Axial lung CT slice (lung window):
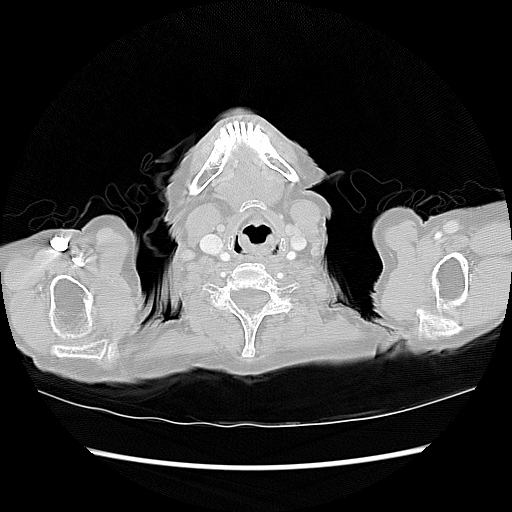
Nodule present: no